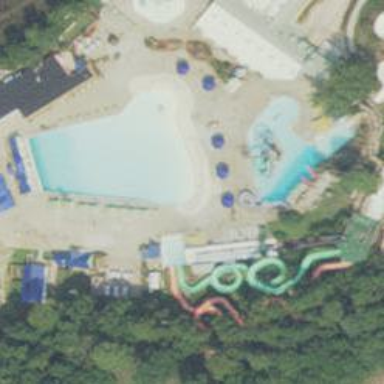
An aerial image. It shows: Water slide attraction.